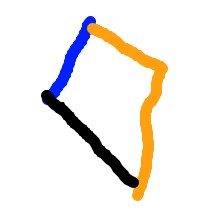
Shape: kite